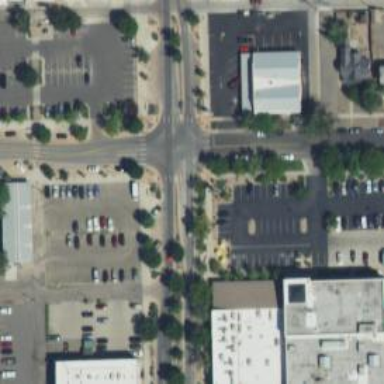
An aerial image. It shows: Parking space is available.